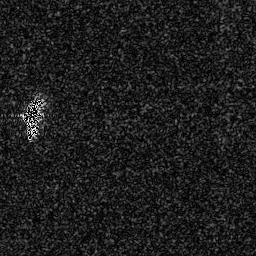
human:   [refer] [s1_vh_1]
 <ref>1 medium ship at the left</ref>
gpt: <box>[[7, 35, 17, 48, 0]]</box>